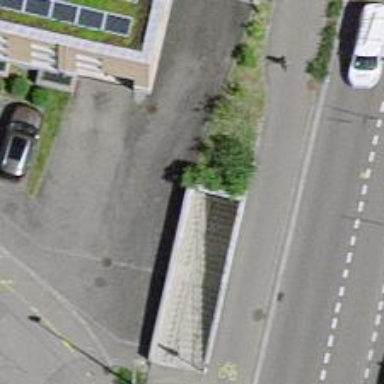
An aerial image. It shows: Wall is shown in the image.